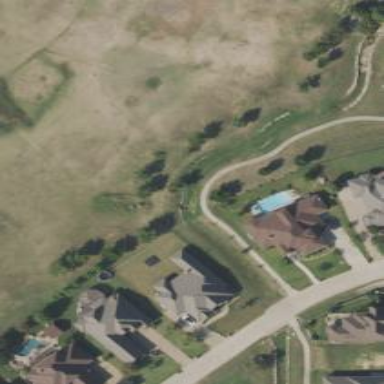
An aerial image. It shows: Path for both roads and golfers.